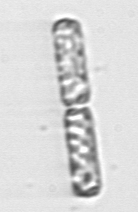
Label: Dactyliosolen_fragilissimus